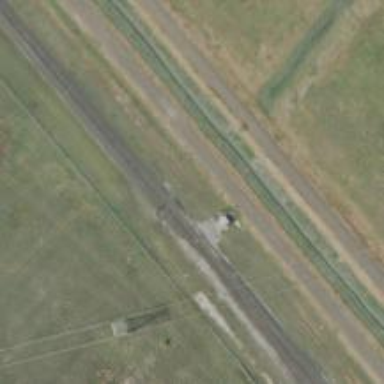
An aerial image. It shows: Railway spur junction.